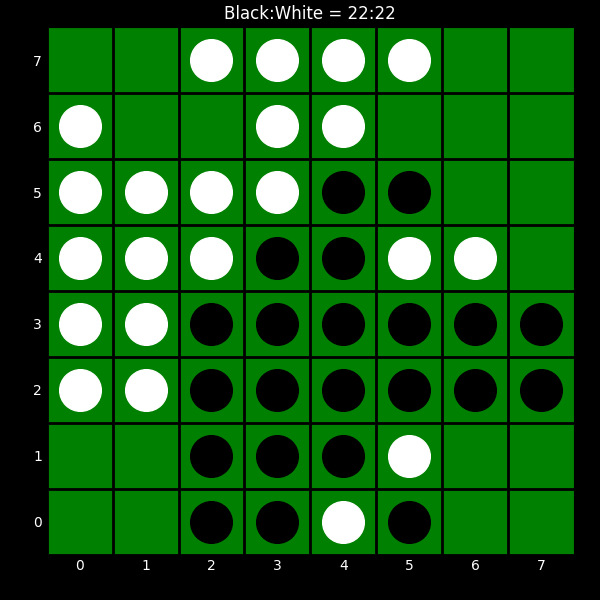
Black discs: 22
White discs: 22